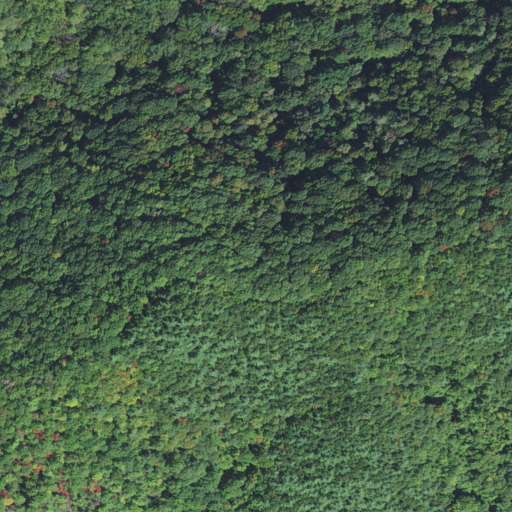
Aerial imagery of ridge(s) in North Carolina named Rocky Branch Ridge containing deciduous forest, mixed forest, and evergreen forest